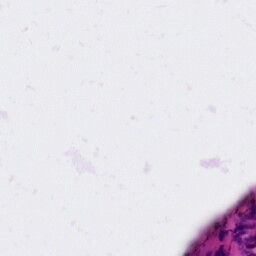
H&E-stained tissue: Ovarian